七年级 · 度量几何学
(2022 春・泰州月考) 如图, 直线 $a / / b$, 直线 $c$ 分别与 $a, b$ 相交, $\angle 1=50^{\circ}$, 则 $\angle 2$ 的度数为 \$ \qquad \$ .

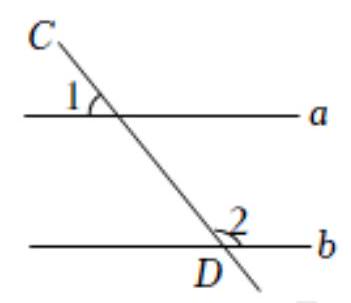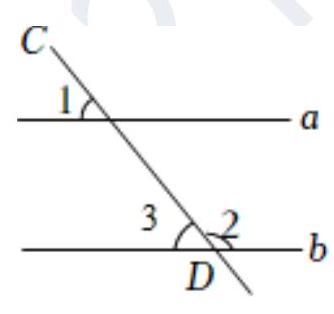
答案: $130^{\circ}$.
解析: 先根据两直线平行同位角相等, 求出 $\angle 3$ 的度数, 然后根据邻补角的定义即可求出 $\angle 2$的度数.

【答案】解：如图所示,

$\because a / / b, \angle 1=50^{\circ}, \quad \therefore \angle 3=\angle 1=50^{\circ}$,

$\because \angle 2+\angle 3=180^{\circ}, \therefore \angle 2=130^{\circ}$, 故答案为: $130^{\circ}$.

【点睛】此题考查了平行线的性质, 解题的关键是熟记两直线平行, 同位角相等; 两直线平行, 内错角相等; 两直线平行, 同旁内角互补.